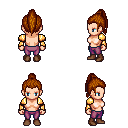
a pixel art fantasy rpg character, female body template, human, light skin, gold arm armor, magenta pants, brunette long topknot hairstyle, brown shoes, four views (front, back, left, right), 2x2 character sprite sheet, small pixel art, hard edges, no anti-aliasing